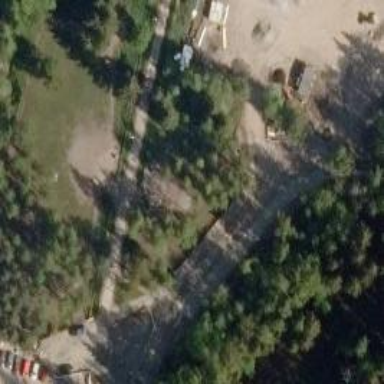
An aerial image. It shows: Dog park for leisure land.